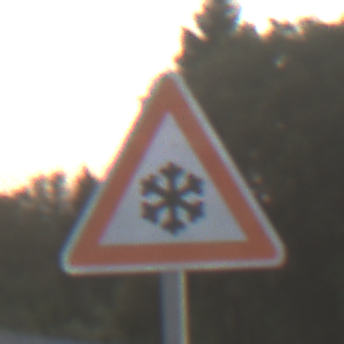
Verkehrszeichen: SchneeOderEisglaette
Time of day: SunriseSunset
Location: Outdoor (Nature)
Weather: PartlyCloudy
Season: NotSpecified
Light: Natural